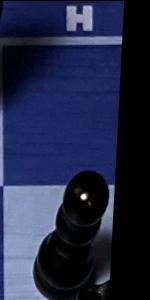
Label: Pawn_Black